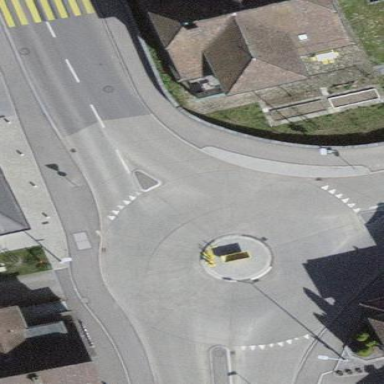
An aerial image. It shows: Roundabout at primary highway.